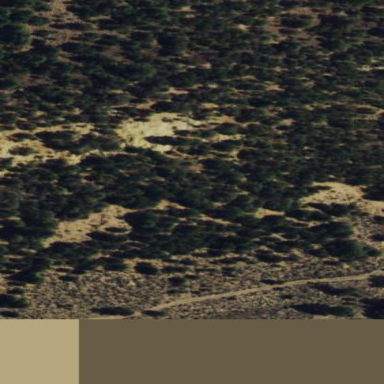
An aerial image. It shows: Landscape with heath vegetation.